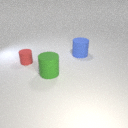
large green rubber cylinder to the right of small red rubber cylinder